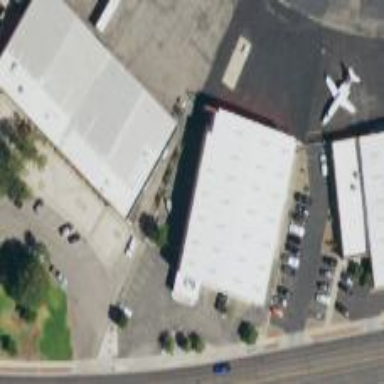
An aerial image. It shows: Hangar building located at airport.